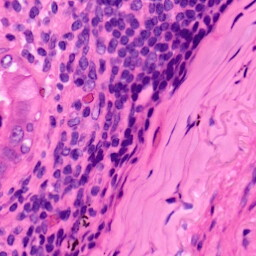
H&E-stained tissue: Lung